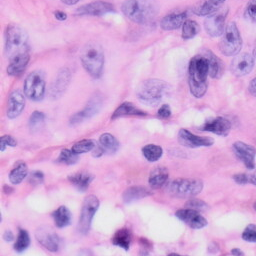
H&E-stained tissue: Skin